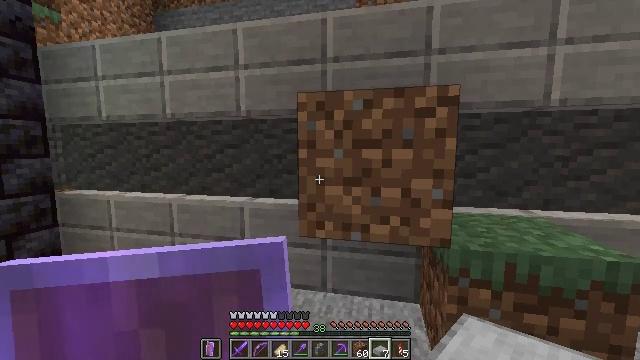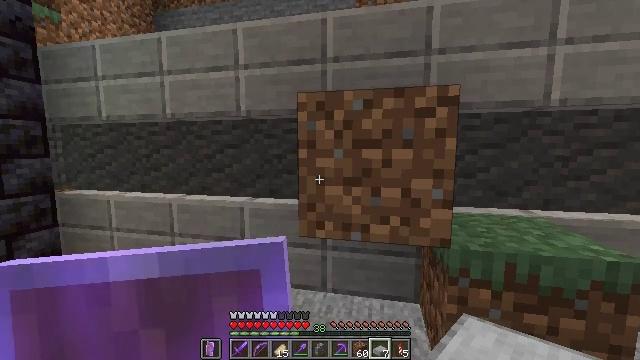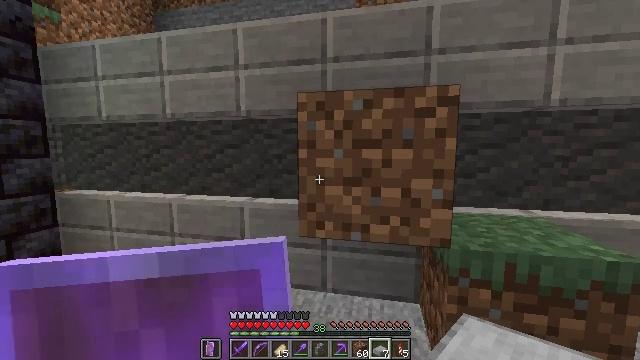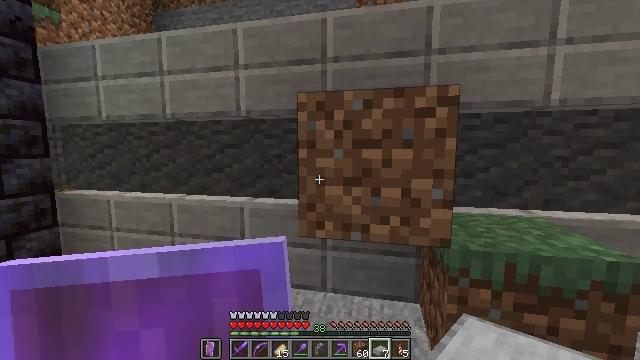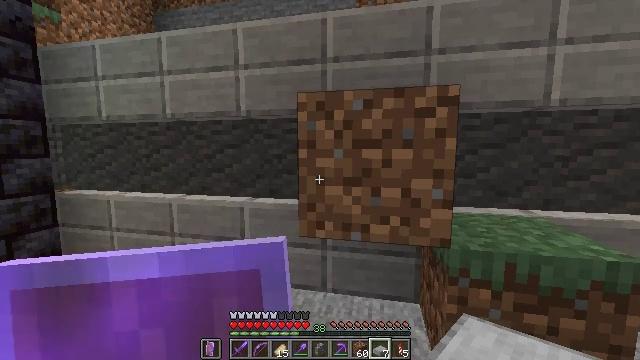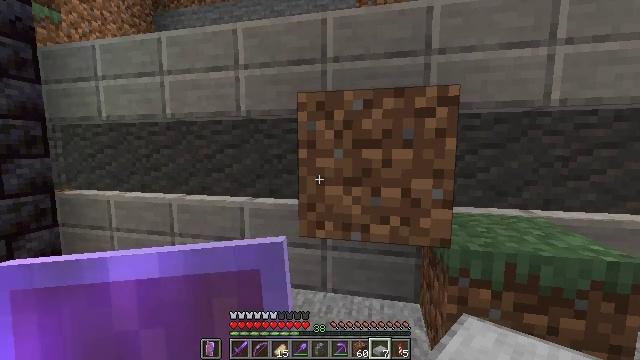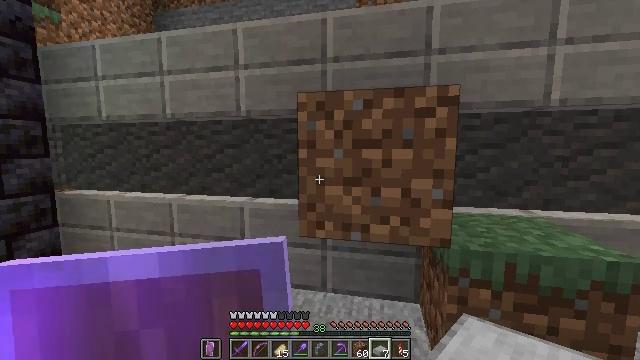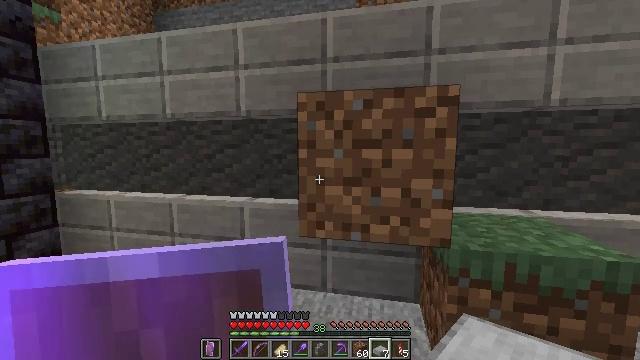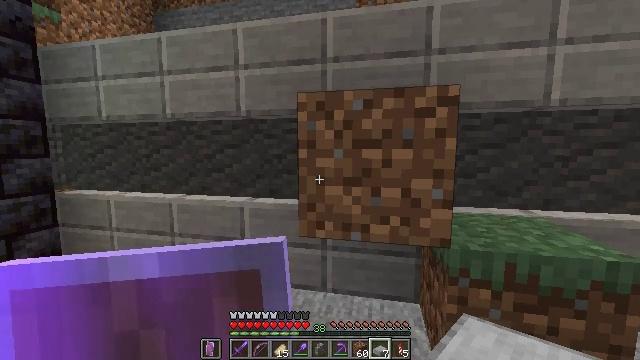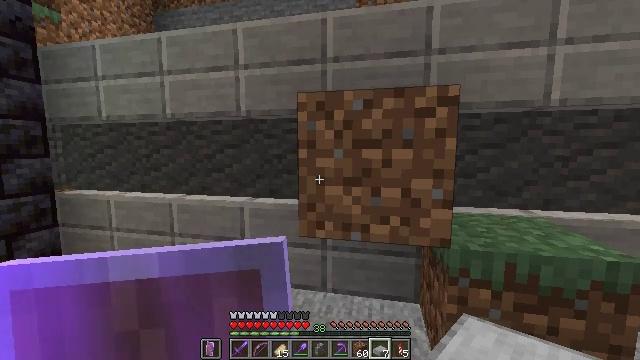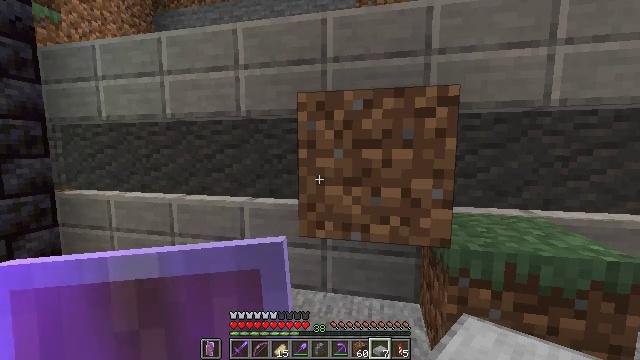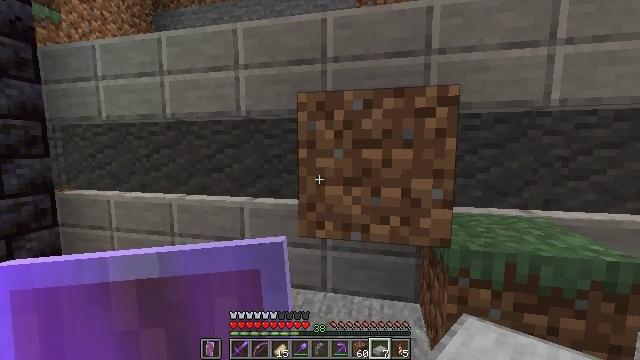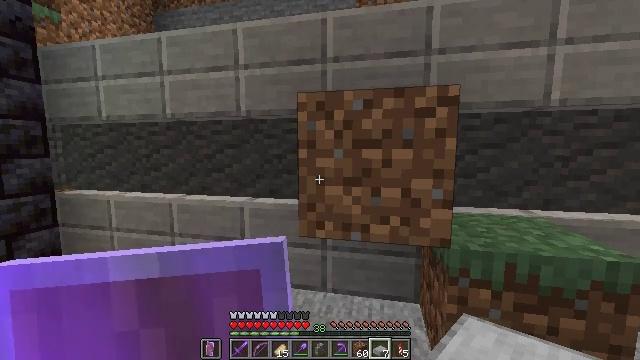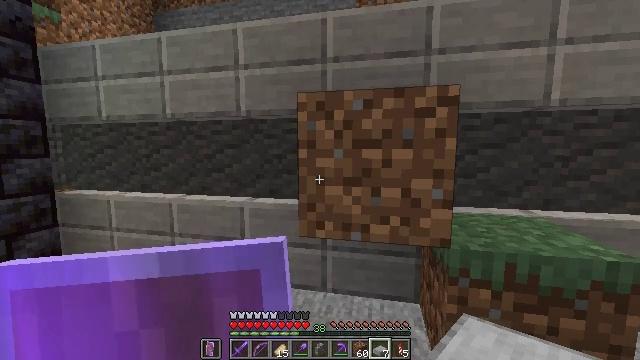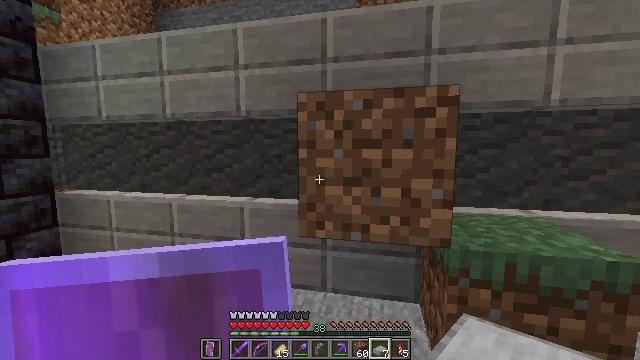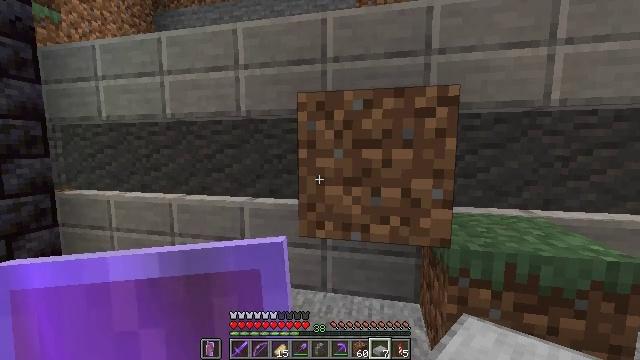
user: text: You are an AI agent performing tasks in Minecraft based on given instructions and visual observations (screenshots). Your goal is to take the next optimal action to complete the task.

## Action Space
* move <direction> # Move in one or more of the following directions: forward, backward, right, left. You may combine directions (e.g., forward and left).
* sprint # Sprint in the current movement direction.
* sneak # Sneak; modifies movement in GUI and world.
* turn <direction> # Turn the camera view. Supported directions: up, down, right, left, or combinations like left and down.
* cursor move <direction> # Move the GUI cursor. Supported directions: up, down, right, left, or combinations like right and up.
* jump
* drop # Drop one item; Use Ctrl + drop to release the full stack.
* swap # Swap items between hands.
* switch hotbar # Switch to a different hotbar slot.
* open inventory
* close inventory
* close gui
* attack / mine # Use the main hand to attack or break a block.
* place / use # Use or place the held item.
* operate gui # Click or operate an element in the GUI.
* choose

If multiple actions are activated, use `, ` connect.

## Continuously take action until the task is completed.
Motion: motion action
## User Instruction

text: Mine the smooth stone slab.
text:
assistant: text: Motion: no_op
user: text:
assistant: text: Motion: no_op
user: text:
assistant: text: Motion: no_op
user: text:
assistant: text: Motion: no_op
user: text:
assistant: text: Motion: no_op
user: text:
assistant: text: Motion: no_op
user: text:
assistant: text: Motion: no_op
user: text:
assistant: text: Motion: no_op
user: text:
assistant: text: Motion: no_op
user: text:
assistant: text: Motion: no_op
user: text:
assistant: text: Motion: no_op
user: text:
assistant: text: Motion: no_op
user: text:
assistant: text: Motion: no_op
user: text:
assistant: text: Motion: no_op
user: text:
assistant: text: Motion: no_op
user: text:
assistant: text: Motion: no_op
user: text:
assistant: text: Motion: no_op
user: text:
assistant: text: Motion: no_op
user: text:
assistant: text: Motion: no_op
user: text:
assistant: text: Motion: no_op
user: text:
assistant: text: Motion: no_op
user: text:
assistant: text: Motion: no_op
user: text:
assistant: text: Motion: no_op
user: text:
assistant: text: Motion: no_op
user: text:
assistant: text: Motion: no_op
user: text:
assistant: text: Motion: no_op
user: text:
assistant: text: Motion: no_op
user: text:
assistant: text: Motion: no_op
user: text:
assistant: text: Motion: no_op
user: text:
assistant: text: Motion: no_op